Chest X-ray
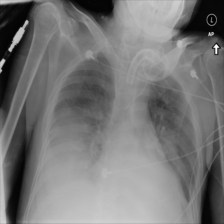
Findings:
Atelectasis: negative
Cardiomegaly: negative
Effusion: positive
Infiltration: negative
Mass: negative
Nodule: negative
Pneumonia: negative
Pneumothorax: negative
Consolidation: positive
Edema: negative
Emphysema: negative
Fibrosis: negative
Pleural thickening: negative
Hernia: negative